Question: I have a grid view that displays all of uploaded files of an employee (data from SQL DB).
'''
<asp:GridView ID="GridView1" runat="server"
AutoGenerateColumns="False" AllowPaging="true" ShowFooter="false" PageSize="5"
CssClass="table" AlternatingRowStyle-BackColor="WhiteSmoke"
HeaderStyle-BackColor="#6C7A95" HeaderStyle-BorderColor="#666666" HeaderStyle-BorderStyle="Solid" HeaderStyle-BorderWidth="2" HeaderStyle-ForeColor="White"
OnPageIndexChanging="OnPaging" EmptyDataText="No Documents">
<Columns>
<asp:BoundField DataField="file_name" HeaderText="File Name" />
<asp:BoundField DataField="upload_date" HeaderText="Date (GMT -7)" />
<asp:BoundField DataField="file_status" HeaderText="Status" />
<asp:TemplateField HeaderText="Employee's Note">
<ItemTemplate>
<a data-original-title='<%# Eval("emp_note")%>' href="#" class="demo-cancel-click" rel="tooltip"><i class="icon-book"></i></a>
</ItemTemplate>
</asp:TemplateField>
</Columns>
</asp:GridView>
'''
The interface look like this:

The Employee's Note () is an optional field (emp_note can be null in database), how can I make the "icon-book" disappear if the emp_note is empty in database?
I tried this but got error:
'''
<a data-original-title='<%# Eval("emp_note")%>' href="#" class="demo-cancel-click" rel="tooltip"><i class="<%= Eval("emp_note") != null ? "icon-book" : ""%>"></i></a>
'''
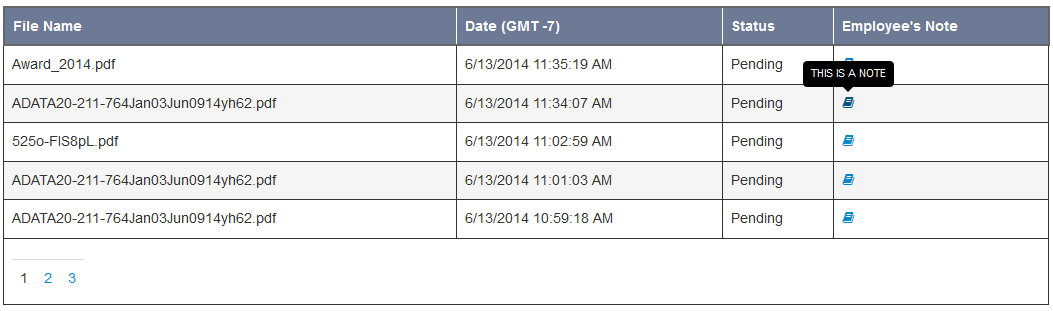
Answer: You have wrong quotes for the 'class' value of the 'i' tag. Also '<%# %>' should be used there, just as for the 'a':
'''
<i class='<%# Eval("emp_note") != null ? "icon-book" : ""%>'></i>
'''